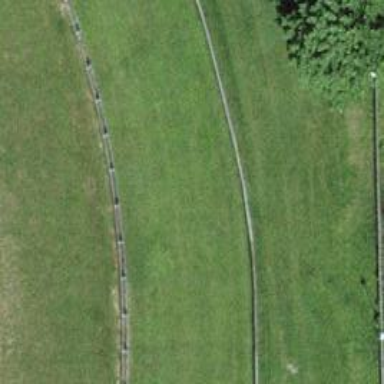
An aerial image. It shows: Fence.